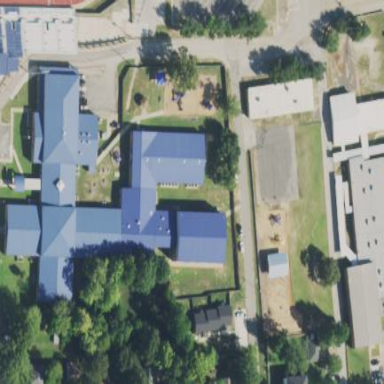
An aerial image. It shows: School.